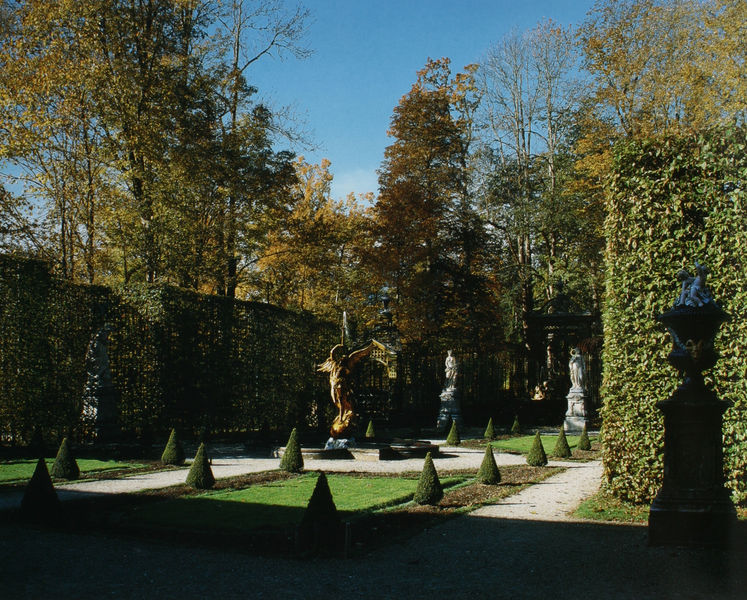
Titel: Westliches Parterre
Künstler: Carl Joseph von Effner
Standort: Graswangtal
Institution: Schloss Linderhof
Schlagwörter: baum, blau, blätter, dunkel, flügel, himmel, laub, schatten, weiß, bäume, gelb, grün, äste, bewegung, braun, frankreich, grau, hell, laterne, licht, marmor, schwarz, anlage, dach, gebäude, park, parkanlage, rasen, weg, wiese, wolke, zaun, barock, sockel, bild, birken, zweige, busch, büsche, sonne, wege, gold, spitzen, wald, brunnen, turm, engel, garten, skulptur, springbrunnen, statue, vase, bäumchen, bogen, russland, modern, hecke, kahl, klein, herbst, französisch, kies, häuschen, vasen, durchgang, bronze, plastik, podest, grass, tor, foto, fotografie, photographie, eingang, eisen, kreuz, rechteck, kegel, kiesel, denkmal, symmetrisch, geschnitten, friedhof, flanieren, photo, geometrisch, skulpturen, statuen, farbfoto, blauer himmel, beet, alle, buchs, pfeil, viereck, aufnahme, aufteilung, gartenanlage, schlosspark, buchsbaum, bux, hecken, potsdam, einteilung, vertikal, angelegt, rabatten, schlossgarten, buxbaum, gekreuzigter, mittags, ziergarten, buchbäume, französicher garten, herbstsonne, st petersburg, park skulpturen fotografie putti, licht/schatten, #anlage, beschnitt